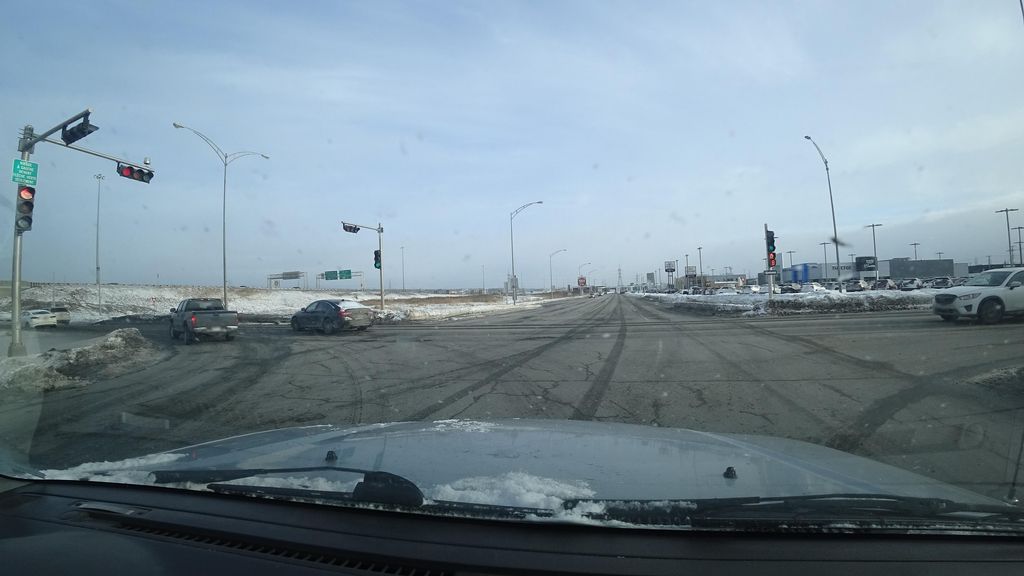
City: quebec_city